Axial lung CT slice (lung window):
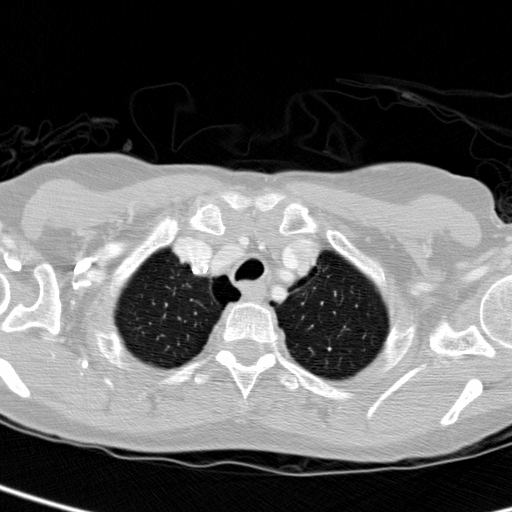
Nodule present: no